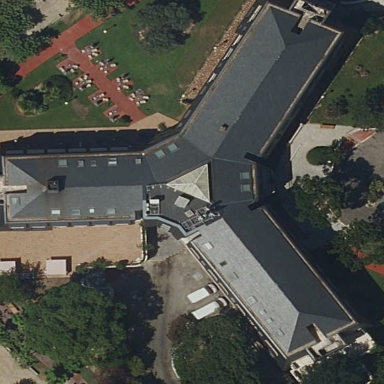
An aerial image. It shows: Building that serves as nursing home.